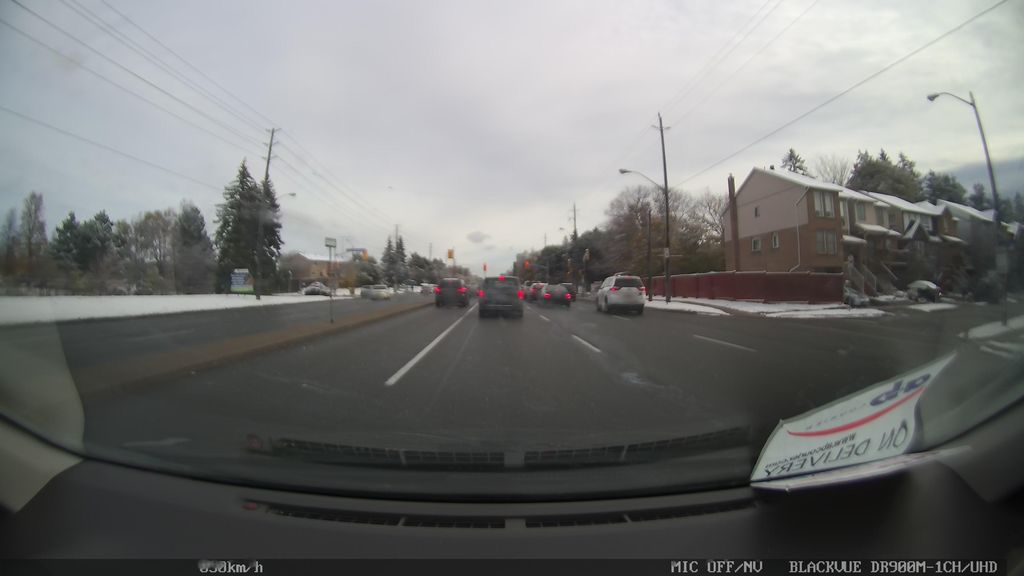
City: toronto